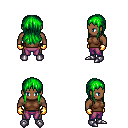
a pixel art fantasy rpg character, male body template, human, dark skin, brown sleeveless shirt, magenta pants, green unkempt hairstyle, gold gloves, metal boots, four views (front, back, left, right), 2x2 character sprite sheet, small pixel art, hard edges, no anti-aliasing